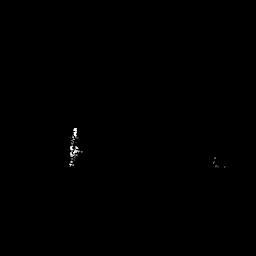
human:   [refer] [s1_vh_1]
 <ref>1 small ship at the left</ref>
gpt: <box>[[25, 55, 31, 65, 0]]</box>